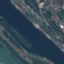
Land use / land cover: River